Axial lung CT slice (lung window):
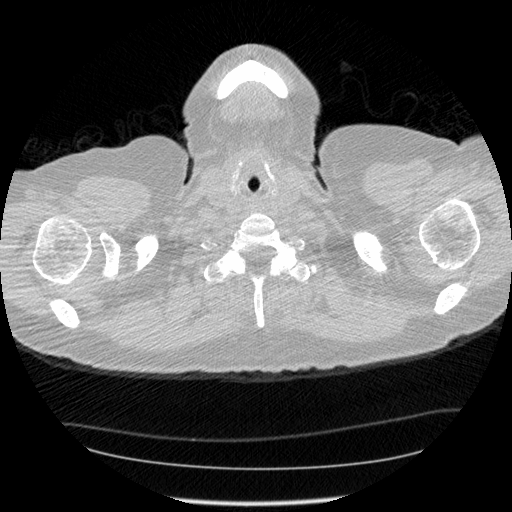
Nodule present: no